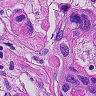
Metastatic tissue present: yes